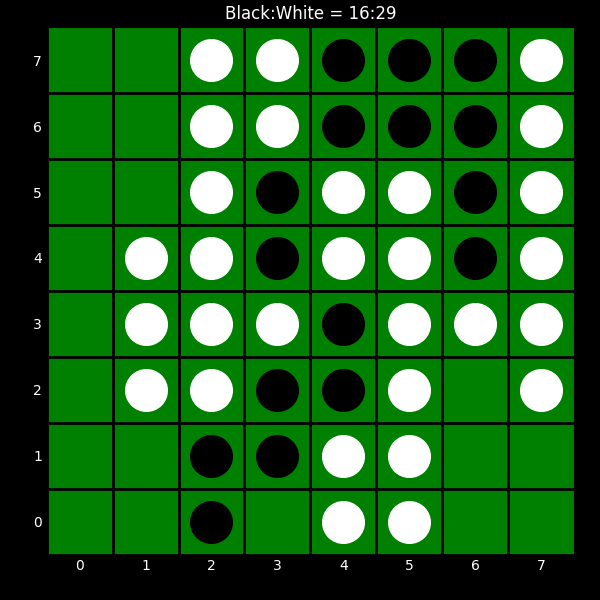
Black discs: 16
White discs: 29